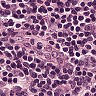
Metastatic tissue present: no